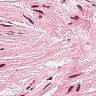
Metastatic tissue present: no